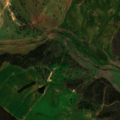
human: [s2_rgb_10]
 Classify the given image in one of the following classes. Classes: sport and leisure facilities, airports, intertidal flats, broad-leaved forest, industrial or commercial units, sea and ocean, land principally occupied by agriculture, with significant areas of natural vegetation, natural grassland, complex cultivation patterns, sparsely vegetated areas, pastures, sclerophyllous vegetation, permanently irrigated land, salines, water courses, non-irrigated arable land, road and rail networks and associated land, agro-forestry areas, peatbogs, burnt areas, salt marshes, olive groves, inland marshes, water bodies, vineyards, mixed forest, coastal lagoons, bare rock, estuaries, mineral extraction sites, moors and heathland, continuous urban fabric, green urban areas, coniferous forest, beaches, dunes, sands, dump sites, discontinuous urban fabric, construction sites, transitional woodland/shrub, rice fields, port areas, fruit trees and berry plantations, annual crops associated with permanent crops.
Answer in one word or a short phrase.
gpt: non-irrigated arable land, permanently irrigated land, agro-forestry areas, broad-leaved forest, water bodies